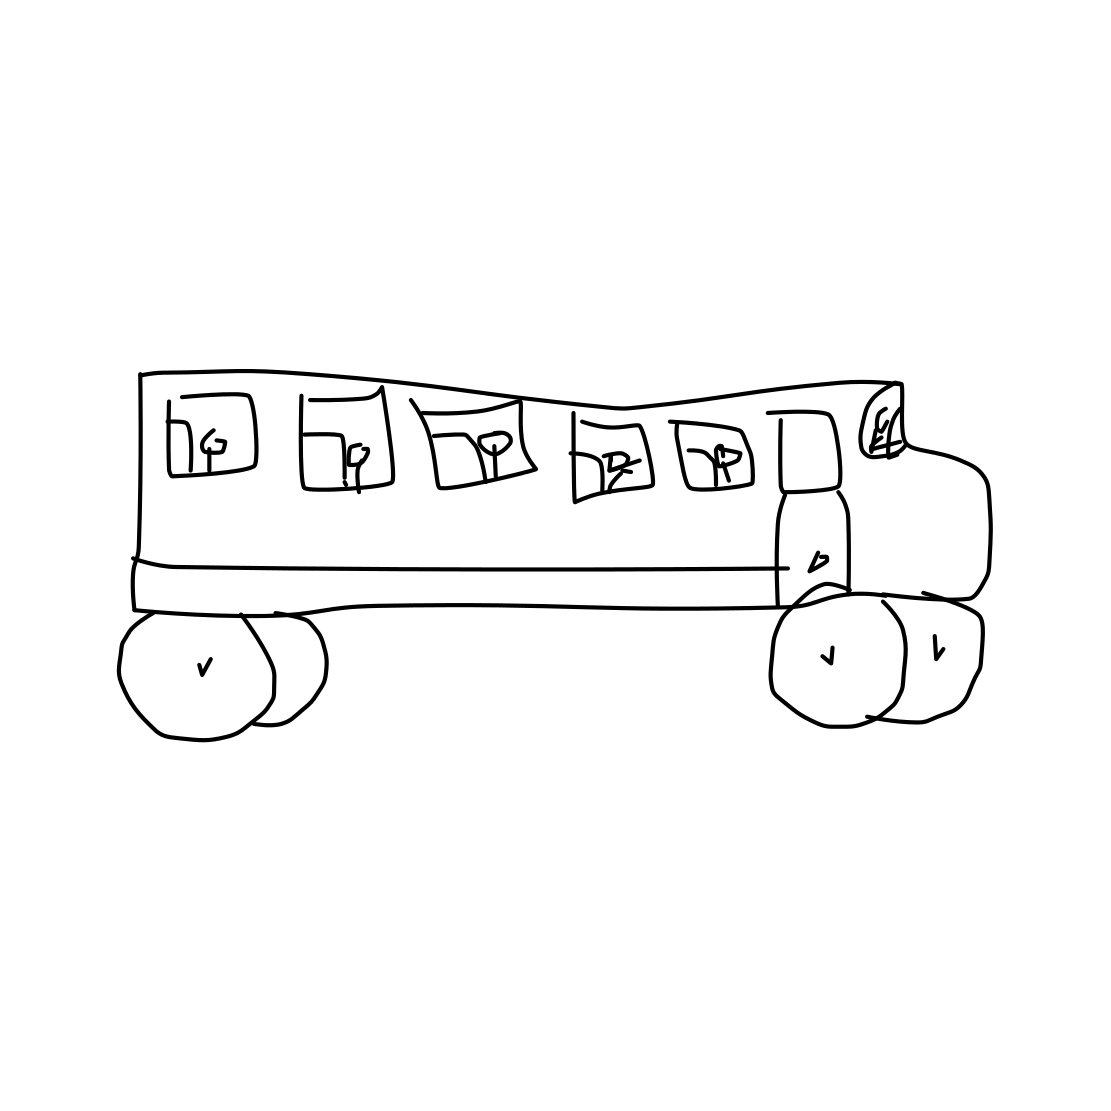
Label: bus